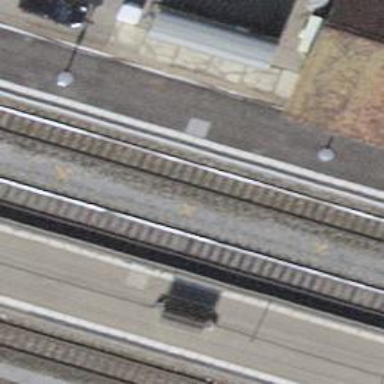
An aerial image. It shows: Stop position for public transport at railway stop.